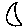
Label: moon